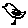
Label: bird